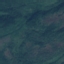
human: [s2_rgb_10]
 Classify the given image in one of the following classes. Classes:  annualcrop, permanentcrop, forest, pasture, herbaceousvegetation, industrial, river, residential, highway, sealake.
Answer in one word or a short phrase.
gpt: Forest